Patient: sex F, age 76
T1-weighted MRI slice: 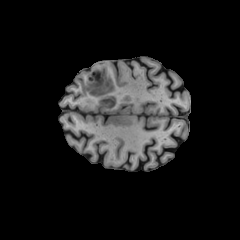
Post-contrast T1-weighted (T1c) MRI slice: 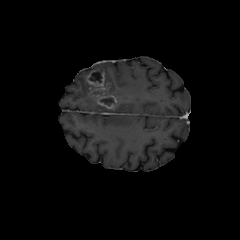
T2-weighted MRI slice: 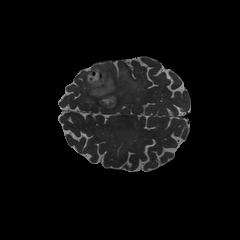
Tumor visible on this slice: yes
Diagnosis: Glioblastoma, IDH-wildtype
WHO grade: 4